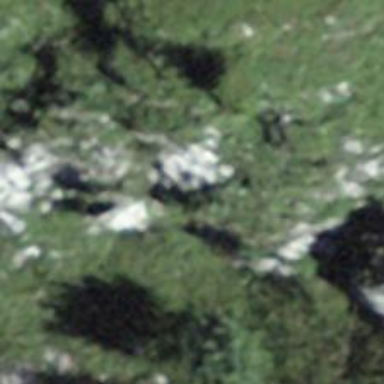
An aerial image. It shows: Natural cliff.